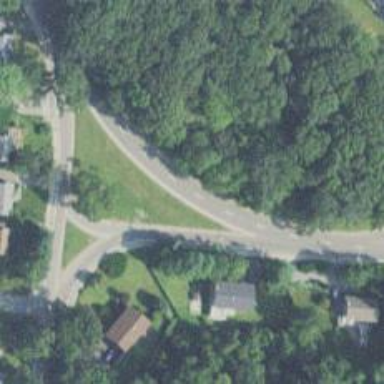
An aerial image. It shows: Primary highway with asphalt surface featuring circular junction.